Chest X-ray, AP view. Patient: 16 years old, sex F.
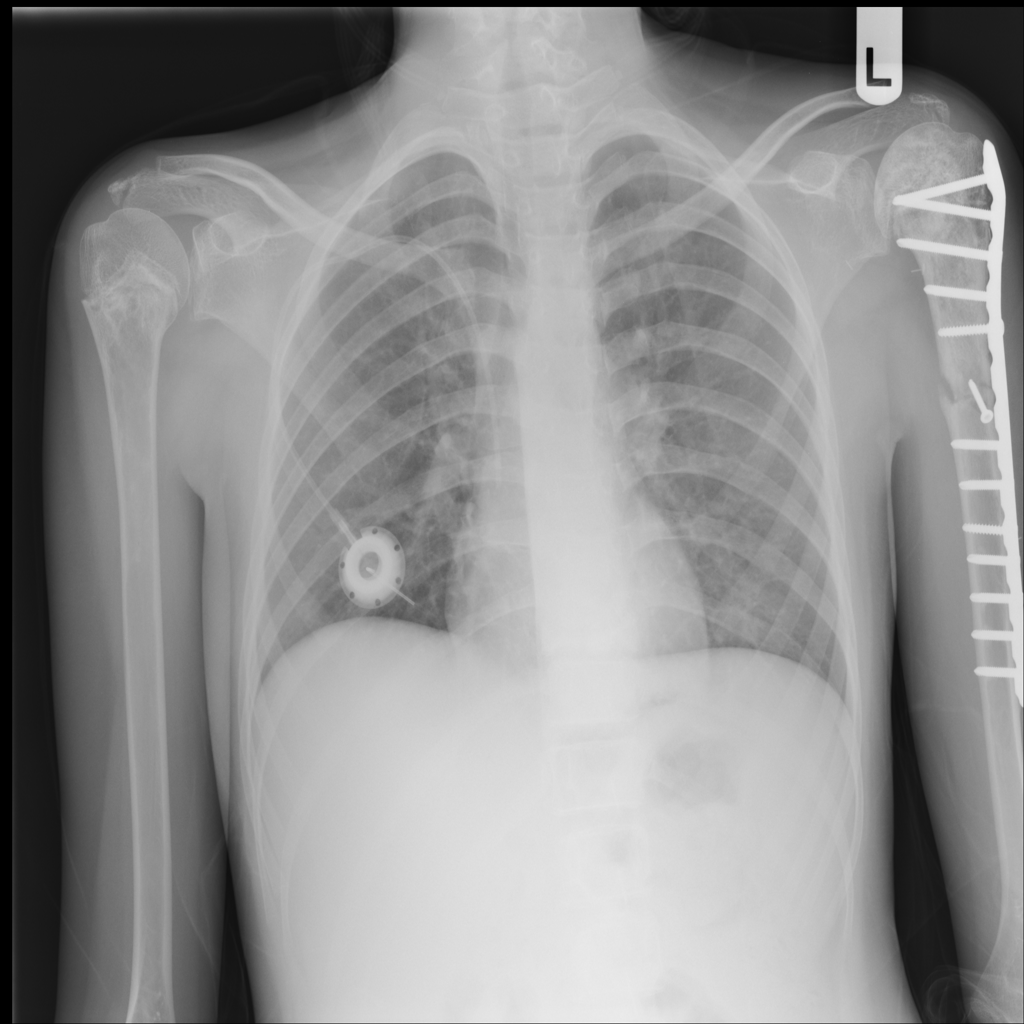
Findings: No Finding